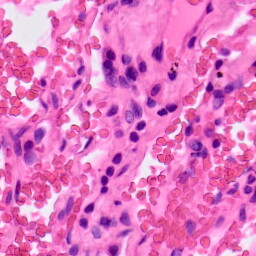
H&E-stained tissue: Lung